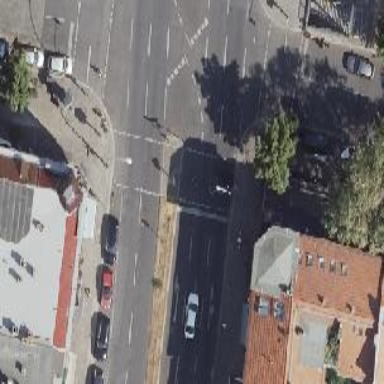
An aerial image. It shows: Road with traffic signals for signaling.